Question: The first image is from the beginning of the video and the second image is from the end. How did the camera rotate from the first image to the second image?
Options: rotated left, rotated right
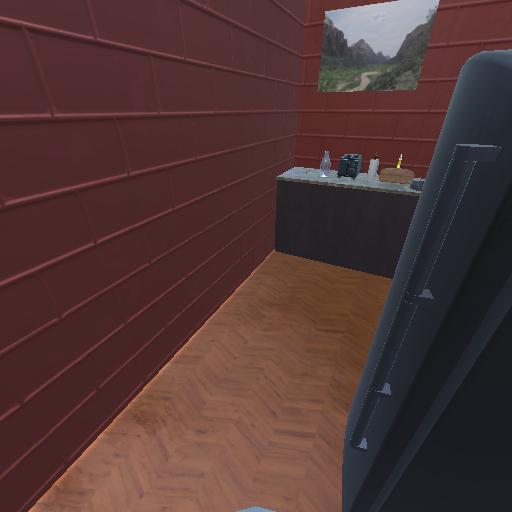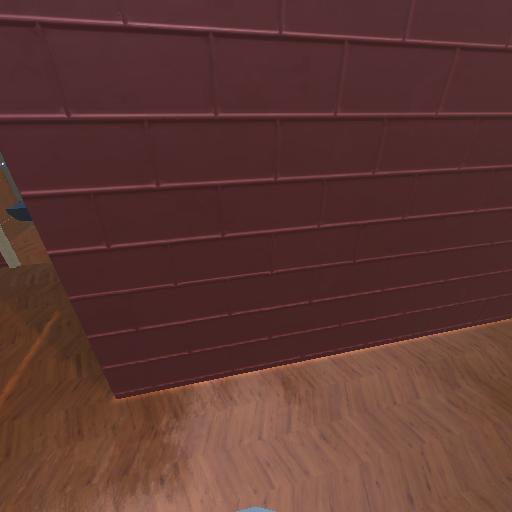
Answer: rotated left